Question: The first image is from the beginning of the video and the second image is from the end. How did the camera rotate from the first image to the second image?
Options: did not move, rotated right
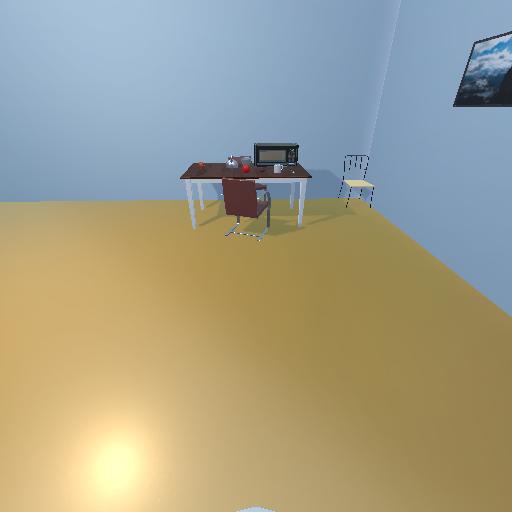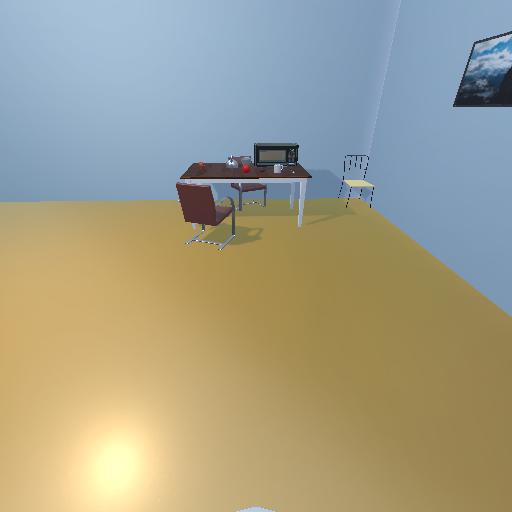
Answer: did not move